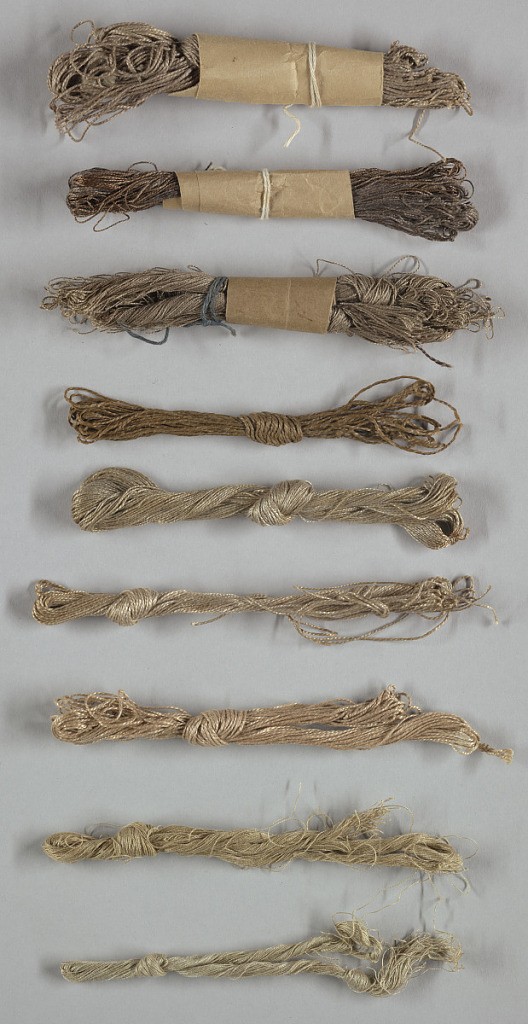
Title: Skeins of yarn
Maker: Deerfield Society of Blue and White Needlework, Deerfield, Massachusetts, USA, 1896–1926
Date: ca. 1910
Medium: linen
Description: Nine skeins of yarn in various shades of brown. Yarn purchased from a Scottish supplier and dyed by members of the Society.